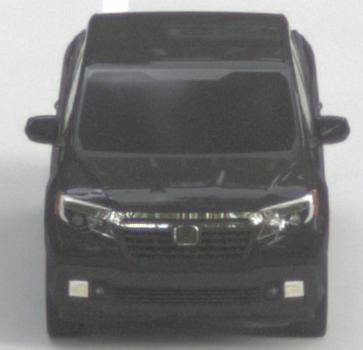
Make: Honda
Model: Ridgeline
Detailed model: Gen. 2
Model produced from: 2016
Model produced until: 2020
Doors: 4
Color: black
Road condition: dry road
Daytime: morning or afternoon
Contrast: low contrast